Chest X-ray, PA view. Patient: 40 years old, sex M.
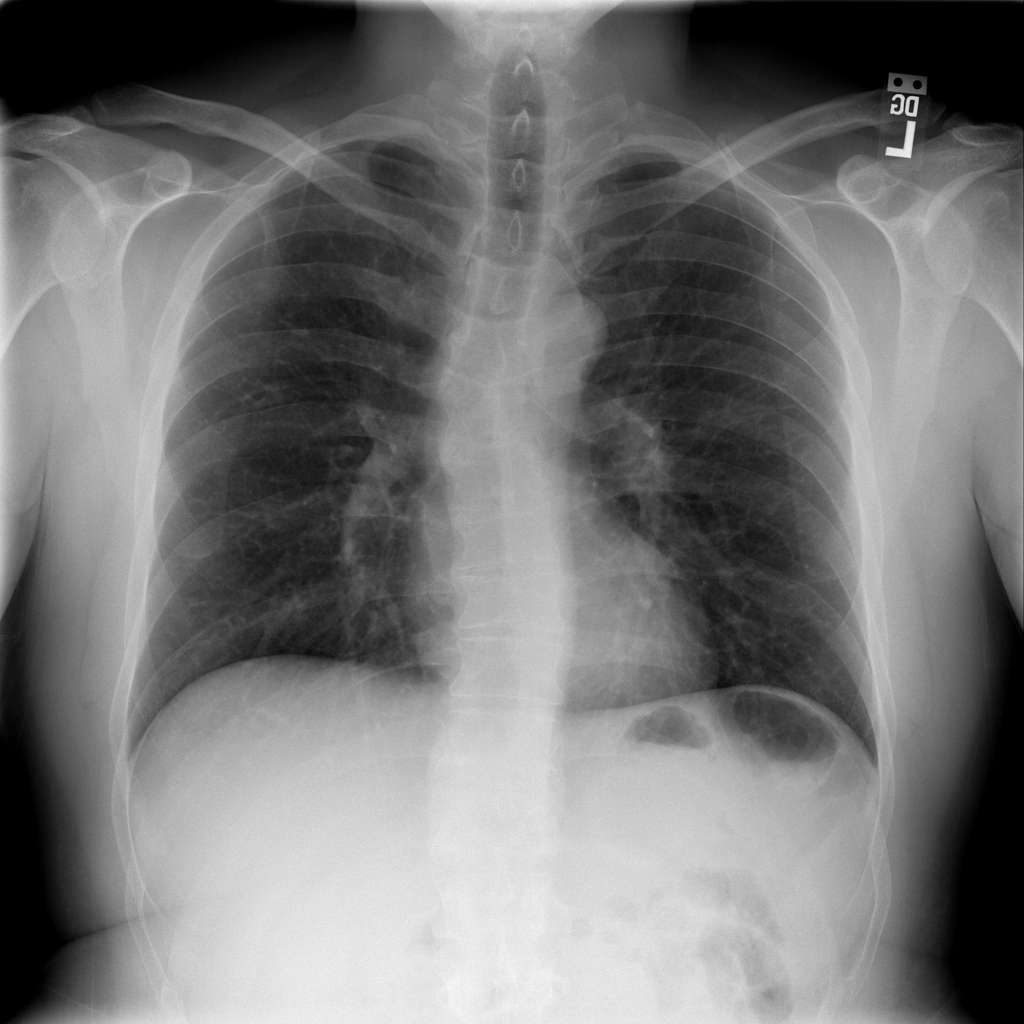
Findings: No Finding